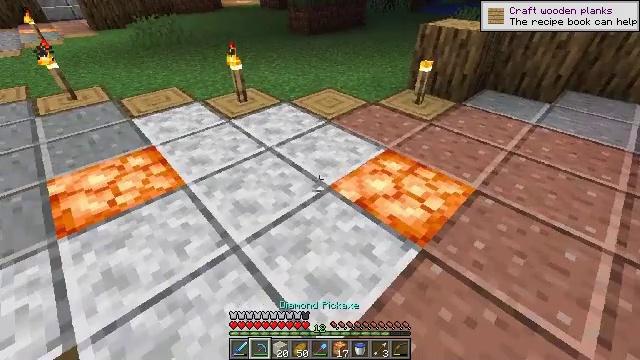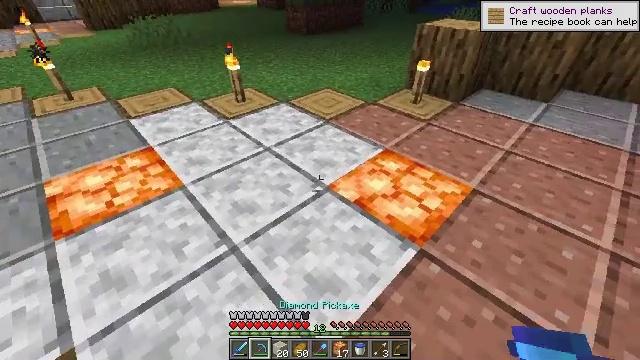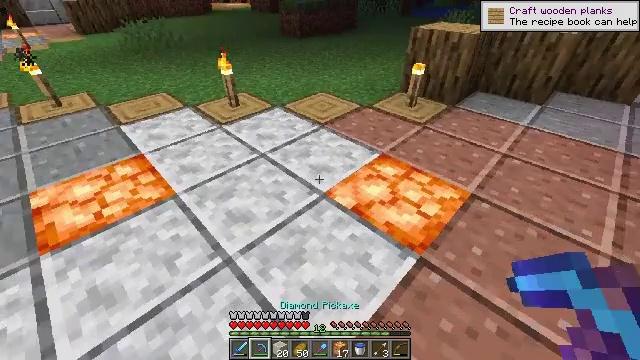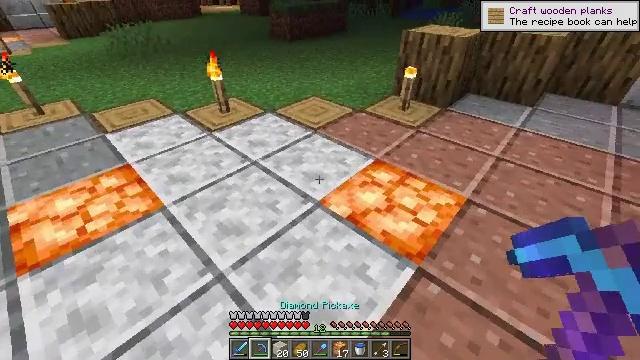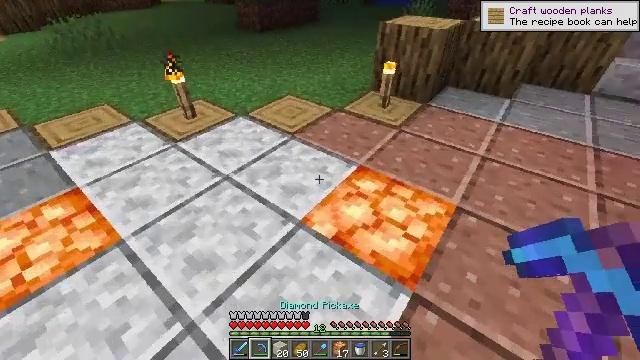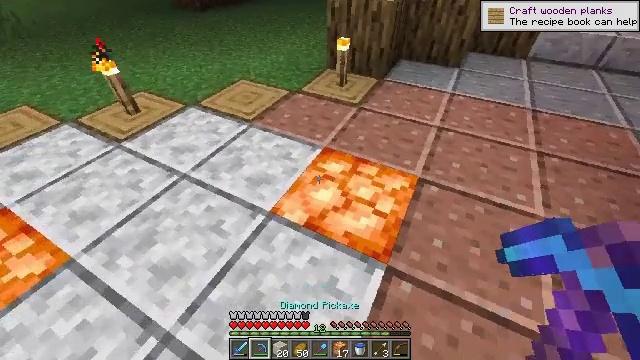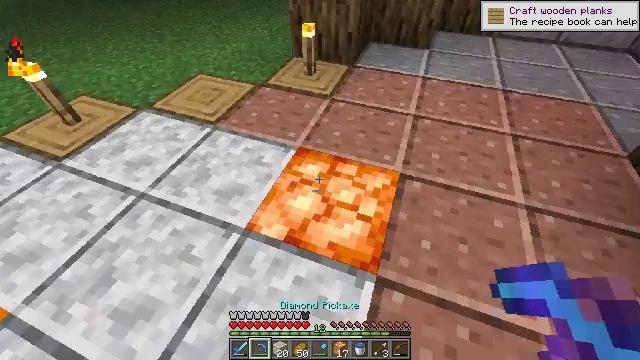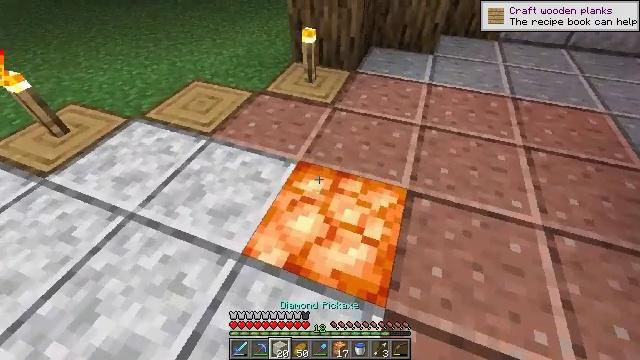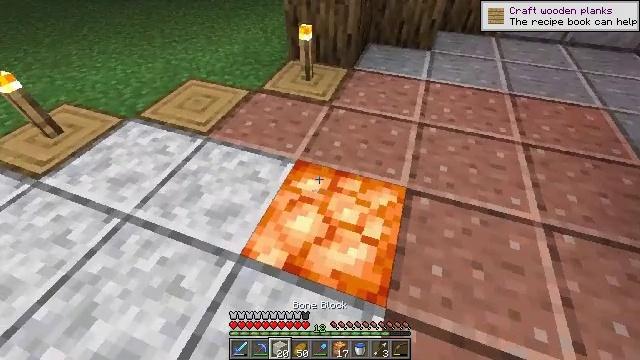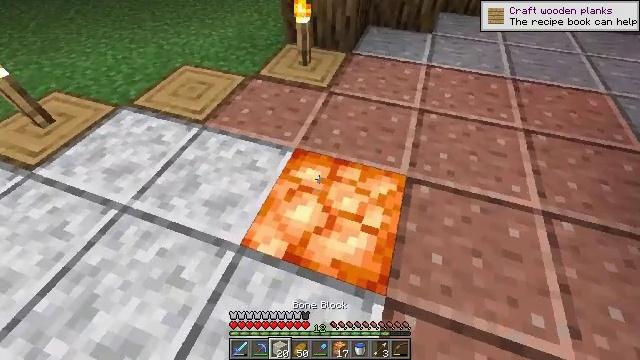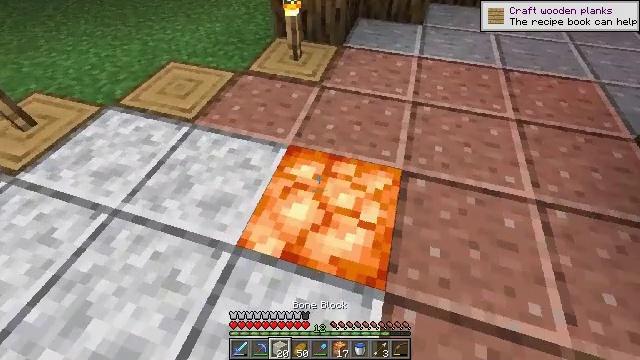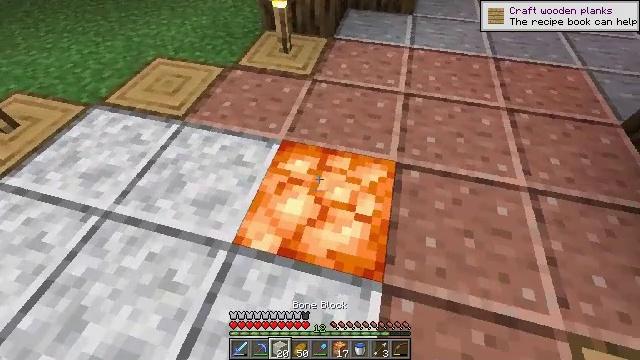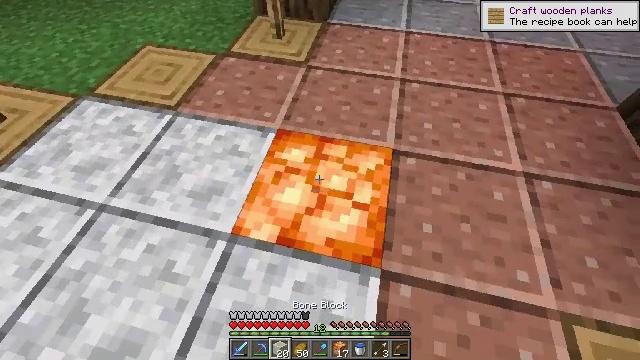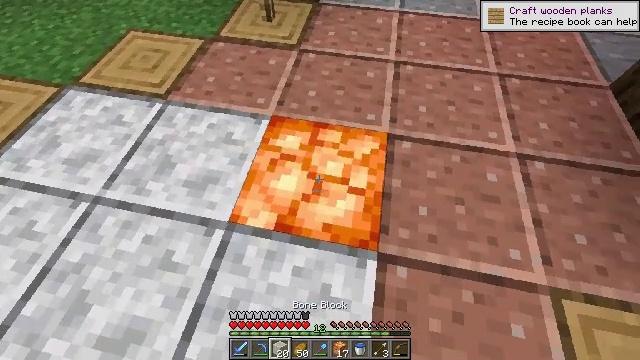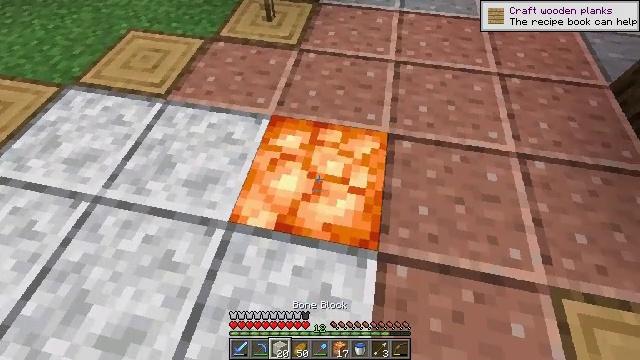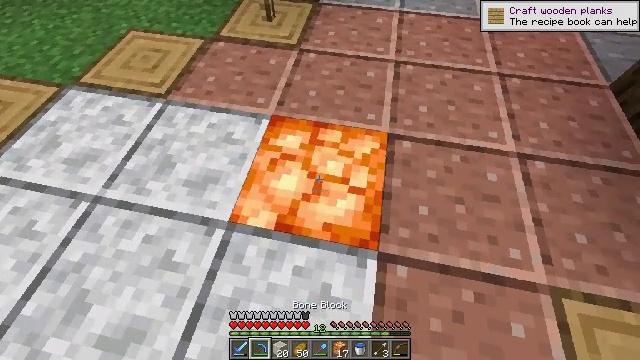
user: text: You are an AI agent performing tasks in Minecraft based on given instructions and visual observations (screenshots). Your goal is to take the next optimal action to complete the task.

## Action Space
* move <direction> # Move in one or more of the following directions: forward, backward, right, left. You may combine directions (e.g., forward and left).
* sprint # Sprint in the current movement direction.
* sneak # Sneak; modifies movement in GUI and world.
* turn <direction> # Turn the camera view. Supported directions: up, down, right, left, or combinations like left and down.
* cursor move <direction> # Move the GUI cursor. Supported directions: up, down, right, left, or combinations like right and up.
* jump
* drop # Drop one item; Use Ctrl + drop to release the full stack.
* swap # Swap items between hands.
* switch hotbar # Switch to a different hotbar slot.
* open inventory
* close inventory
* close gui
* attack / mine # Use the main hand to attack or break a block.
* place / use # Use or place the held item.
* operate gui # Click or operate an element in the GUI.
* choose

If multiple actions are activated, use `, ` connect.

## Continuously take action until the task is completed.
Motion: motion action
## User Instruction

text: Retrieve shroomlight for lighting purposes.
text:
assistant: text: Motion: no_op
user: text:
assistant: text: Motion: move forward, turn right
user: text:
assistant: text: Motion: move forward, turn right
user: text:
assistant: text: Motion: move forward, turn right and down
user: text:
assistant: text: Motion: move forward, turn right and down
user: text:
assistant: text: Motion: move forward, turn right and down
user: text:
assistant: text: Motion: switch to hotbar 3
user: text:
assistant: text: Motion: switch to hotbar 3
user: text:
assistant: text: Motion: turn down, switch to hotbar 3
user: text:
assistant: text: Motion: turn right and down
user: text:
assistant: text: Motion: turn right and down
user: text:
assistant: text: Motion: turn right and down
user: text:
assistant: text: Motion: turn right and down
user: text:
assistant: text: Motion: no_op
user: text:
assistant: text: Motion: switch to hotbar 2
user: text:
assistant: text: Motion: switch to hotbar 2
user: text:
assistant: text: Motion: attack / mine, switch to hotbar 2
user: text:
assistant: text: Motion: attack / mine
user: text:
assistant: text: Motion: attack / mine
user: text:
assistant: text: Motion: attack / mine
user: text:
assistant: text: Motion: attack / mine
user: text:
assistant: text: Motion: attack / mine
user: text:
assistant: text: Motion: attack / mine
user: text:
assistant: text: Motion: attack / mine
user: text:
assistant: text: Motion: attack / mine
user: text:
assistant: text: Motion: no_op
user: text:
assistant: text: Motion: attack / mine
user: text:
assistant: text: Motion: attack / mine
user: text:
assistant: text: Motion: no_op
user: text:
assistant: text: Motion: no_op